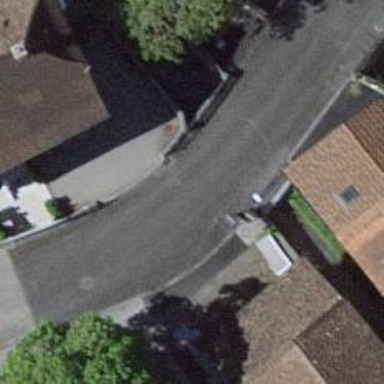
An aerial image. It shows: Residential road with bridge.